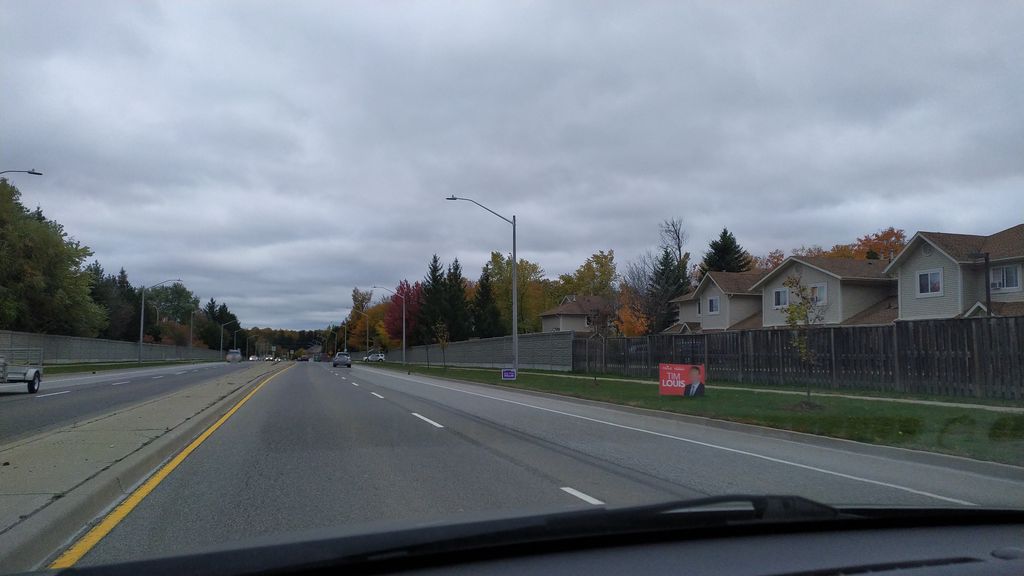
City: kitchener-waterloo